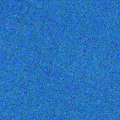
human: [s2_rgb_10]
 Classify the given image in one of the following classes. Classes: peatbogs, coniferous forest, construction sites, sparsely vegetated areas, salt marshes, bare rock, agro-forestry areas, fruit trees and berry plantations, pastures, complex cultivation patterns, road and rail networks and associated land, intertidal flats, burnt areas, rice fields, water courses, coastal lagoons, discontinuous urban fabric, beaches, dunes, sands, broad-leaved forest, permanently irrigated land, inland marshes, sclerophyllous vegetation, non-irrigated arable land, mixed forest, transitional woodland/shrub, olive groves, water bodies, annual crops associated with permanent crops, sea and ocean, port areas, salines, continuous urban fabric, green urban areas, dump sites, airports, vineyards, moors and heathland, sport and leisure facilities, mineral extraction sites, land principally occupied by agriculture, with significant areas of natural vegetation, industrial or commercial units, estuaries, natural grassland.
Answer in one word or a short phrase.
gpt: sea and ocean